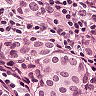
Metastatic tissue present: yes